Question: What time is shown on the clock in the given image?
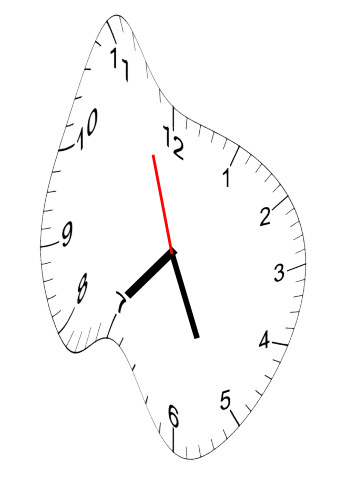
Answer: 07:25:57